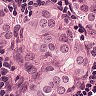
Metastatic tissue present: yes